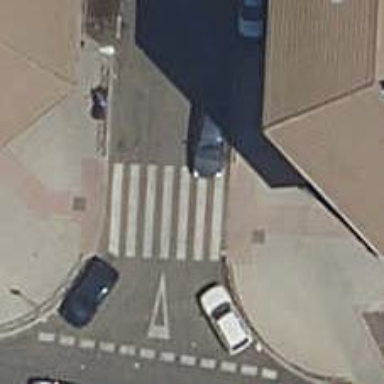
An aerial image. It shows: Kerb barrier.